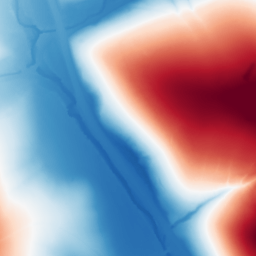
Category: trend_removal
Decomposition family: polynomial
Decomposition parameters: degree: 2
Upsampling method: edge_directed
Upsampling parameters: scale: 2
Upsampling scale: 2